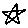
Label: star